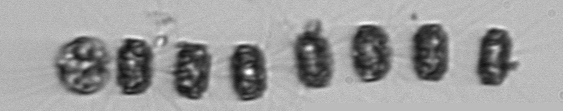
Label: Thalassiosira